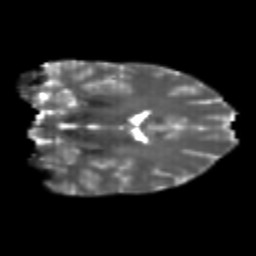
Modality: T2w
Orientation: coronal
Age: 21
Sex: female
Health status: healthy
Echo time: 0.074 s